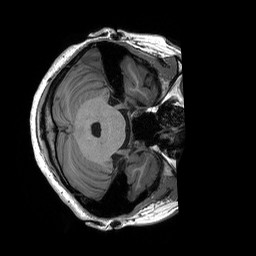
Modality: T1w
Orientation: axial
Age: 22
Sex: female
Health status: healthy
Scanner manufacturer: siemens
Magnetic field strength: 3 T
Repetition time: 2.53 s
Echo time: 0.00227 s